Question:
After initiating an SDO normal (segmented) download protocol like above, can a client receive any heartbeat message or irrelevant <URL> message to our download protocol from the server at any time while the download protocol is still in progress?
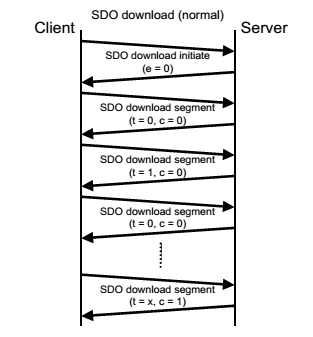
Answer: Yes, the SDO transaction is between the client and the server on the defined message IDs, and so any other messages may legitimately exist within these transactions (on other message IDs), and things like hearbeats and PDOs continue to function in parallel to an SDO transaction. A typical timeout period for a requested response from an SDO server is 500 ms. This is way too long to stop doing all the other tasks required of the CAN bus.
There is no reason why you can't have concurrent SDO transactions between different node servers and clients as well. The only big SDO NO-NO is starting a new transaction on a server before the previous one has completed. That is sure to result in an SDO error.